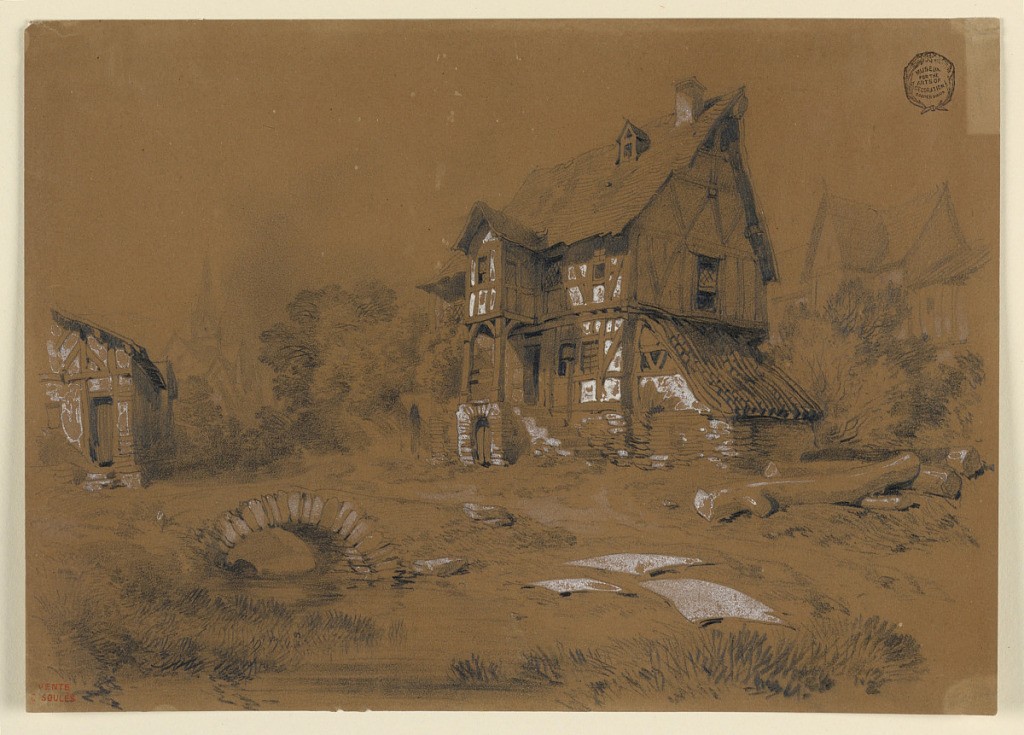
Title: An Old Place in the Rhineland
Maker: Eugène Edouard Soulès, French, 1811–1876
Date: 1828
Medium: Black crayon, brush and wash, brush and white gouache on brown paper, mounted
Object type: Drawing
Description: Frame houses in a village.